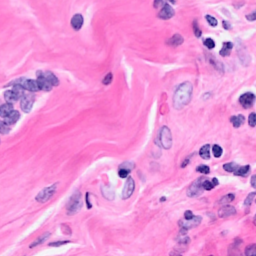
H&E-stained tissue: Breast